Field crop: maize
Growth stage: 2
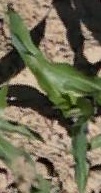
Species: maize